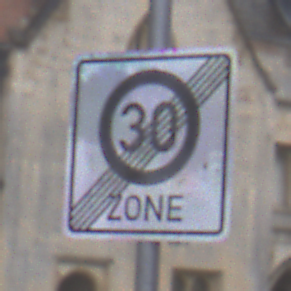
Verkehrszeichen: EndeZone30
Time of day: Midday
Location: Outdoor (Urban)
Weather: Overcast
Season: NotSpecified
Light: Natural